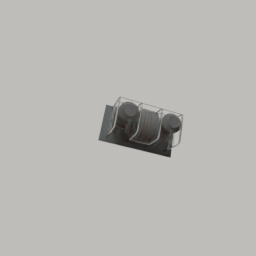
Label: tools